Interaction volume radius: 5 \u00c5
Interaction volume height: 15 \u00c5
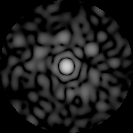
Disorder parameter: 0.8513